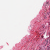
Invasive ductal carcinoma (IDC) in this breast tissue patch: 0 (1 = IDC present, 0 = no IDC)